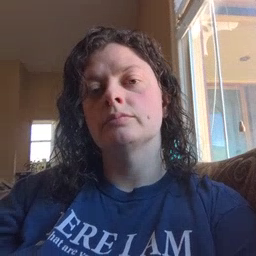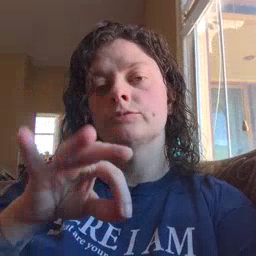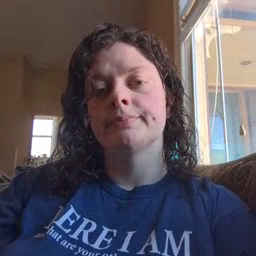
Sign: frenchfries